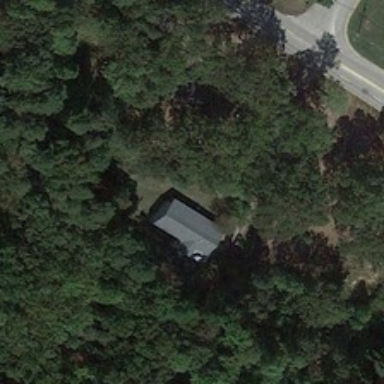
A building is surrounded by many green trees near a road .